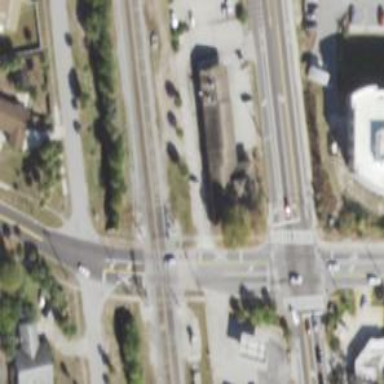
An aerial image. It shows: Crossing for the railway.